Question: '''
<table style="width: 100%;">
<tr>
<td style="text-align: center;width=100%;"><h4>Education</h4></td>
</tr>
</table>
'''
This is the code I am using. Now i want o/p like this:

How can I draw these horizontal lines?
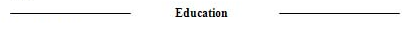
Answer: '''
<table style="width: 100%; padding-top:-10px;">
<tr>
<td style="text-align: center;width=33%;"><hr style="height: .3mm; background: #000; "></td>
<td style="text-align: center;width=33%; padding-top:-5px;">
<h4>Education</h4>
</td>
<td style="text-align: center;width=33%;"><hr style="height: .3mm; background: #000; "> </td>
</tr>
</table>
'''
This solved my problem.